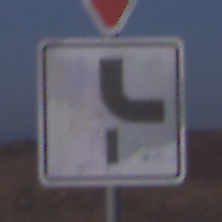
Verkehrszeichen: VerlaufVorfahrtsstrasse10
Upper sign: VorfahrtGewaehren
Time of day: SunriseSunset
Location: Outdoor (Nature)
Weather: Clear
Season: NotSpecified
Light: Natural